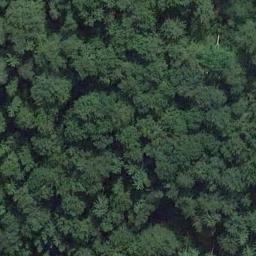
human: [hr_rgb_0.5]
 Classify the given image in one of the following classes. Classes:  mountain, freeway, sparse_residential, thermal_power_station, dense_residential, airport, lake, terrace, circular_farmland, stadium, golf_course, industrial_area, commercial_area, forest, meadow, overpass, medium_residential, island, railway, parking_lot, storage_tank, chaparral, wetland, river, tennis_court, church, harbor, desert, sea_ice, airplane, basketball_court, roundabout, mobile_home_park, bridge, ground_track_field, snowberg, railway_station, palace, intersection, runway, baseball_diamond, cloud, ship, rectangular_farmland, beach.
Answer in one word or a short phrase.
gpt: forest